Question: After the user goes through the Setup Wizard, and makes a few choices, the usual thing is to display the <URL> to say "Are you ready to install?"
The built-in VerifyReadyDlg is static. It does not present a summary of the choices he made previously. I'd like to modify it so that it does.
How can I do that?
---
Example
"Static" text:

Intelligent text:
<URL>
I don't believe I can modify the Control table in the MSI, because mods during the installation process are not allowed. I found <URL>, but I don't think that will work either. The relevant row in the Control table is already present, and it contains static data. I want to modify the data, just before VerifyReadyDlg is displayed.
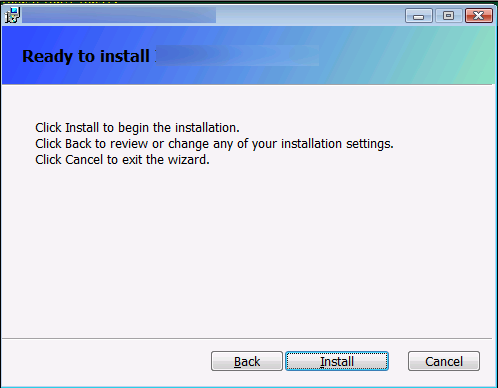
Answer: You may not be able to modify existing rows in the MSI tables, but you can insert new "temporary" rows.
So, in a custom action, at runtime, insert one or more temporary rows into the Control table. In Javascript, it looks like this:
'''
var controlView = Session.Database.OpenView("SELECT * FROM Control");
controlView.Execute();
var record = Session.Installer.CreateRecord(12);
record.StringData(1) = "VerifyReadyDlg"; // Dialog_ - the dialog to mod
record.StringData(2) = "CustomVerifyText1"; // Control - any unique name will do
record.StringData(3) = "Text"; // Type
record.IntegerData(4) = 25; // X
record.IntegerData(5) = 70; // Y
record.IntegerData(6) = 320; // Width
record.IntegerData(7) = 65; // Height
record.IntegerData(8) = 2; // Attributes
record.StringData(9) = ""; // Property
record.StringData(10) = text1; // Text - the text to be displayed
record.StringData(11) = ""; // Control_Next
record.StringData(12) = ""; // Help
controlView.Modify(MsiViewModify.InsertTemporary, record);
controlView.Close();
'''
You probably want that custom text to be displayed only upon INSTALL. In that case, add a condition, in the same way:
'''
var controlCondView = Session.Database.OpenView("SELECT * FROM ControlCondition");
controlCondView.Execute();
record = Session.Installer.CreateRecord(4);
record.StringData(1) = "VerifyReadyDlg"; // Dialog_
record.StringData(2) = "CustomVerifyText1"; // Control_ - same name as above
record.StringData(3) = "Show"; // Action
record.StringData(4) = "NOT Installed"; // Condition
controlCondView.Modify(MsiViewModify.InsertTemporary, record);
controlCondView.Close();
'''
---
The Msi constants are defined like this:
'''
// http://msdn.microsoft.com/en-us/library/aa372516(VS.85).aspx
var MsiViewModify =
{
Refresh : 0,
Insert : 1,
Update : 2,
Assign : 3,
Replace : 4,
Merge : 5,
Delete : 6,
InsertTemporary : 7, // cannot permanently modify the MSI during install
Validate : 8,
ValidateNew : 9,
ValidateField : 10,
ValidateDelete : 11
};
'''
---
A couple notes:
1. The InstallText in the Control table is normally displayed. It can be customized with a .wxl file, inserting something like this: <String Id="VerifyReadyDlgInstallText">Whatever.</String> This results in a row in the Control table. But you cannot remove rows from the table at runtime. If you choose the X,Y and Height,Width for your new custom text to be the same as for the static InstallText, the InstallText will be obscured.
2. It may seem counter-intuitive to use "NOT Installed" as the condition - but remember, this is the state of the world prior to running the Setup Wizard. If the MSI is Installed prior to running the Wizard, then you're probably not installing it, which means you don't need to display the choices being made in the wizard.
3. Of course you can add multiple controls this way. You could add multiple Text controls, or...You can add lines, buttons, checkboxes, whatever. For each one, you'll have to set the control type and geometry appropriately. Use Orca to examine the Control table to figure out how.
4. This approach works for any Dialog. You only have to be sure to run the custom action to insert the temp rows into the Control table, at some point in the InstallUISequence, before the Dialog is rendered.